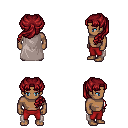
a pixel art fantasy rpg character, male body template, human, dark skin, gray cape, red pants, brunette princess hairstyle, four views (front, back, left, right), 2x2 character sprite sheet, small pixel art, hard edges, no anti-aliasing